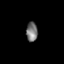
Tissue: skin
Cell type: Epithelial cells
Senescence score: 0.1946
Nuclear area (px): 216
Mean DAPI intensity: 118.449